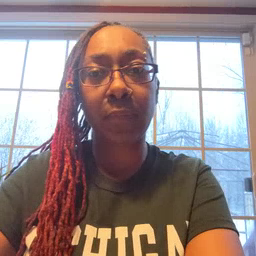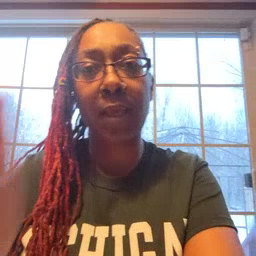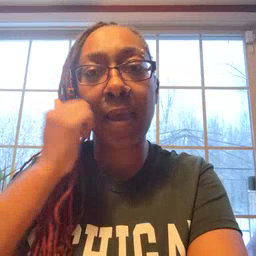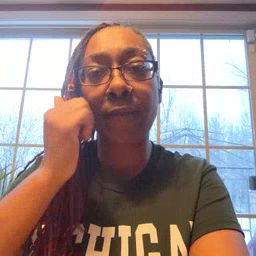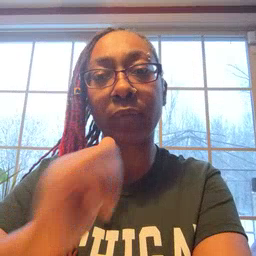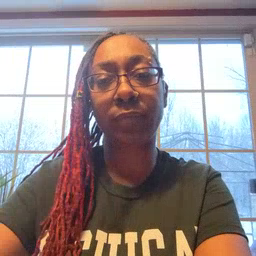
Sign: every